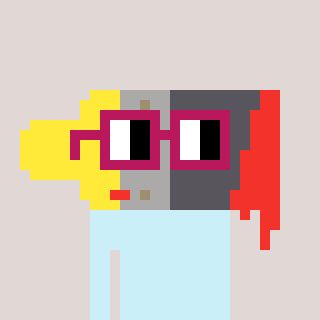
a pixel art character with square dark red glasses, a paintbrush-shaped head and a orange-colored body on a warm background